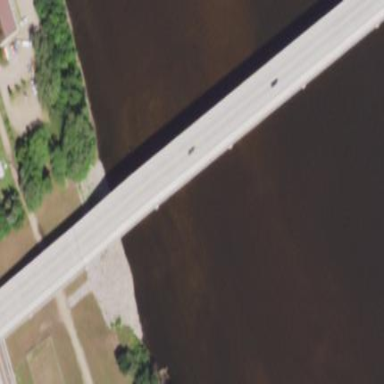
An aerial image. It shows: Beam bridge made by humans.